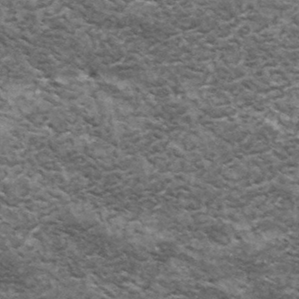
Label: frost